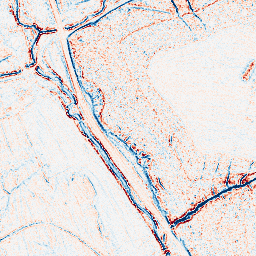
Category: edge_preserving
Decomposition family: bilateral
Decomposition parameters: d: 5
sigma_color: 25
sigma_space: 100
Upsampling method: cubic_mitchell
Upsampling parameters: scale: 4
Upsampling scale: 4